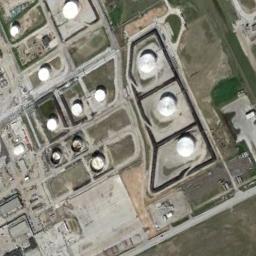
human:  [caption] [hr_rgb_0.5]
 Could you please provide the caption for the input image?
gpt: There are many different-sized storage tanks and many buildings in the factory, And there are large lawns in the factory .

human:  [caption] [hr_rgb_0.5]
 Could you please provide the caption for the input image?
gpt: There are several roads of different lengths beside the storage tanks .

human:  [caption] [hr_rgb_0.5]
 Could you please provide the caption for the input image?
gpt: There are several rows of buildings next to these storage tanks .

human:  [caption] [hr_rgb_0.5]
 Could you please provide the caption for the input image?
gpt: There are many storage tanks on the bare land .

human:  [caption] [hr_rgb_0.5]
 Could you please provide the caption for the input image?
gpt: There are some storage tanks arranged irregularly .